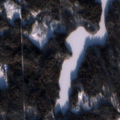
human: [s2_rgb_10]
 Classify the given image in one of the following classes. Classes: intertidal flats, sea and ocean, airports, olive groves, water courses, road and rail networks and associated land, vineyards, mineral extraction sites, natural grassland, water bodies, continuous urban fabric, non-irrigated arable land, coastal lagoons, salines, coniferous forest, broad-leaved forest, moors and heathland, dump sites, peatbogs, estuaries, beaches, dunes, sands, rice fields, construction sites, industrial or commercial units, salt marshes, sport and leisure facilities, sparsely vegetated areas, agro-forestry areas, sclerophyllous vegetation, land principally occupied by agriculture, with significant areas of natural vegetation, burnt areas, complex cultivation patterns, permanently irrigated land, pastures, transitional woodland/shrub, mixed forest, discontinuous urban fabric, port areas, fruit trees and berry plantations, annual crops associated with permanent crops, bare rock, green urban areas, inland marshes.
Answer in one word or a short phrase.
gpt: coniferous forest, mixed forest, transitional woodland/shrub, water bodies